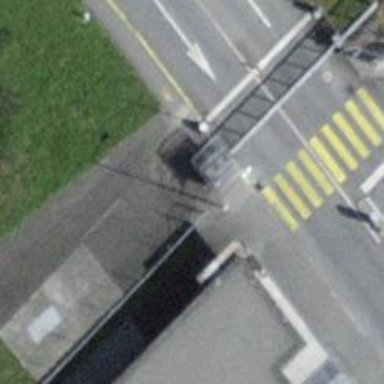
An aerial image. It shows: Full-height turnstile barrier.